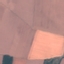
Land use / land cover: AnnualCrop